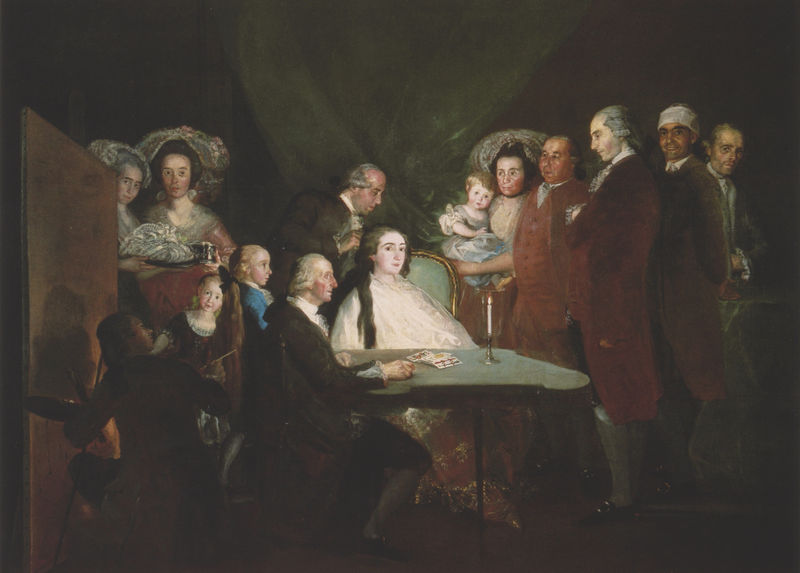
Titel: The family of the Infante Don Luis
Künstler: Francisco José Goya Lucientes
Standort: Parma
Institution: Fondazione Magnani Rocca
Schlagwörter: blau, dunkel, gemälde, gruppe, mann, schatten, weiß, frauen, grün, menschen, mädchen, sitzen, abend, braun, damen, frau, frisur, glas, grau, hut, hüte, kleid, licht, mitte, männer, nacht, orange, profil, raum, stuhl, szene, tisch, zimmer, blick, dame, rot, schleier, tuch, gesellschaft, haube, herren, malerei, rock, versammlung, alt, hemd, hose, arme, blicke, diener, samt, stehen, tablett, bild, gruppenbildnis, gruppenporträt, portrait, porträt, tischbein, vorhang, öl, dunkelheit, gewand, haare, kelch, mantel, sessel, stoff, adel, decke, familie, kind, mutter, personen, england, kontrast, locken, prtrait, kinder, perücke, kopfbedeckung, lächeln, düster, lehne, mänenr, spieler, schuhe, zuschauer, zöpfe, baby, querformat, könig, frack, karten, kartenspiel, spielen, zopf, ernst, dunkelrot, atelier, draperie, goya, kerze, maler, staffelei, leuchter, stimmung, junge, gehrock, weste, spiel, schnalle, strümpfe, flamme, krank, buch, zettel, fuss, motiv, amme, geheimnis, jacken, knien, leinwand, hauben, arzt, palette, pinsel, gruppenbild, mahl, kleinkind, kerzenschein, karte, rau, ehepaar, dunke, kranker, bleich, königin, perücken, frisieren, kopfverletzung, kranke, verband, lichtschein, kopfverband, spieltisch, spielkarten, menscen, friseur, schwangere, weißes kleid, francisco, kleud, medium, großbritannien, matrone, fixpunkt, famileie, stafellei, wahrsager, schattenriß, madchen, parükke, 19.jahrhundert, 1700, 1770, kartenzauber, zoffany